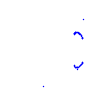
Particle: kaon